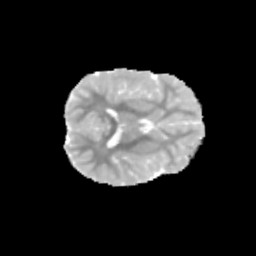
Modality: MD
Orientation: axial
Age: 10
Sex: female
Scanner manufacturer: siemens
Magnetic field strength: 3 T
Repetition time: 3.8 s
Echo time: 0.07 s